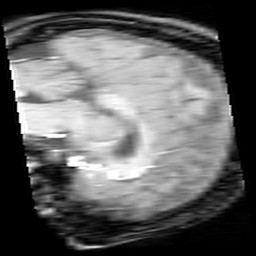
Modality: inplaneT1
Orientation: sagittal
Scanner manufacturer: ge
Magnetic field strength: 3 T
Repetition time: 0.325 s
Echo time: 0.003512 s